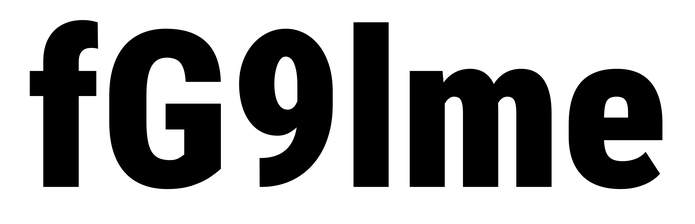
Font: Roboto_Condensed_Black